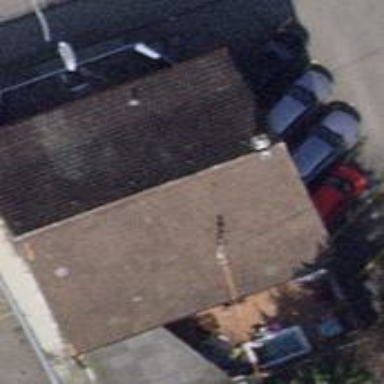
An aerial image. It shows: House with car repair shop.